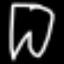
Label: pants